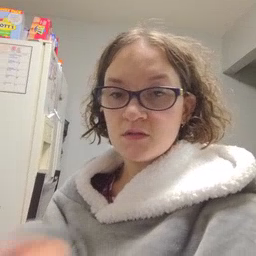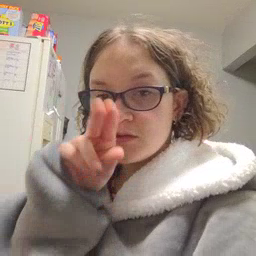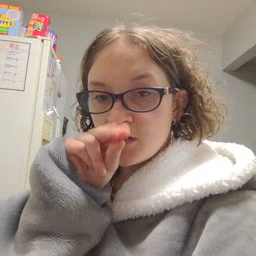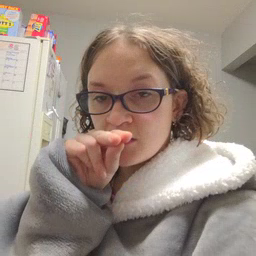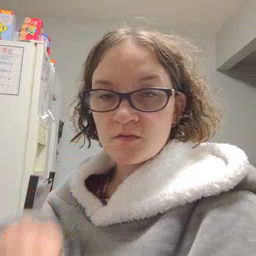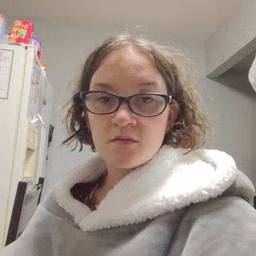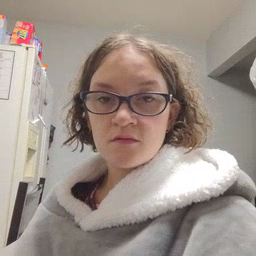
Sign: duck